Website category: sports
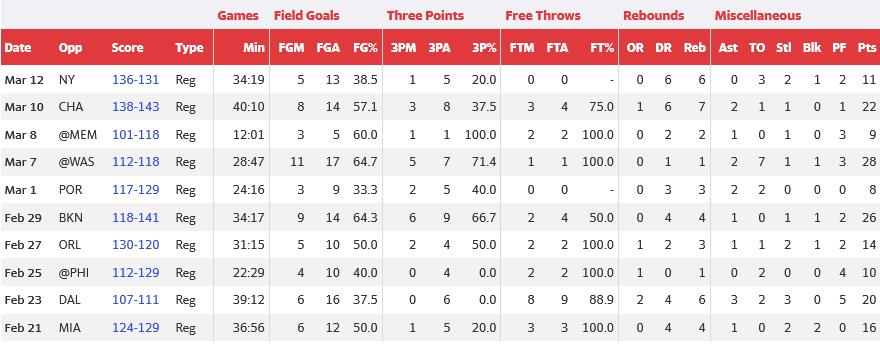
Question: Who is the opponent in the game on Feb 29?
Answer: BKN

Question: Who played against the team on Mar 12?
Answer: NY

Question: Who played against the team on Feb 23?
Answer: DAL

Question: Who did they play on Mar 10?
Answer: CHA

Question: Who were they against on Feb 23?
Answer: DAL

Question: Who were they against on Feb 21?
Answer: MIA

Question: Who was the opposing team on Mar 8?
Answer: MEM

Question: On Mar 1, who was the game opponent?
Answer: POR

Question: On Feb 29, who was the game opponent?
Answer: BKN

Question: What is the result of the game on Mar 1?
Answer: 117-129

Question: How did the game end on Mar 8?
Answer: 101-118

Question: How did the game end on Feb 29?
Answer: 118-141

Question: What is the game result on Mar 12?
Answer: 136-131

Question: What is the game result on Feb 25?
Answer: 112-129

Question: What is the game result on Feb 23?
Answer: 107-111

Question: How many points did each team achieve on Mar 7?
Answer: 112-118

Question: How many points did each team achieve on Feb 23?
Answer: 107-111

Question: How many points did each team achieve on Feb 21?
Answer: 124-129

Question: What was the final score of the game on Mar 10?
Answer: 138-143

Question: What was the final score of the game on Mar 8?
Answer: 101-118

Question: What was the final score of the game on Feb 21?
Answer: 124-129

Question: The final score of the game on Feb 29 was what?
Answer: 118-141

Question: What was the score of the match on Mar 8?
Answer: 101-118

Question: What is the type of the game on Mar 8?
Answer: Reg

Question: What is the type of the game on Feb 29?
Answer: Reg

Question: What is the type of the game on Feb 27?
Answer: Reg

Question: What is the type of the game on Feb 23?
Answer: Reg

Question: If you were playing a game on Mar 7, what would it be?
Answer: Reg

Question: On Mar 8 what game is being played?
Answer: Reg

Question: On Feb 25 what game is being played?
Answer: Reg

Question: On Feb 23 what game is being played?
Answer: Reg

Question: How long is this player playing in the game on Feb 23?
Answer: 39:12

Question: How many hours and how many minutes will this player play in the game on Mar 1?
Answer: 24:16

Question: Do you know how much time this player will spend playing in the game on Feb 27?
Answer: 31:15

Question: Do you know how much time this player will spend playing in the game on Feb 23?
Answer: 39:12

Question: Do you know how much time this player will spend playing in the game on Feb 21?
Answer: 36:56

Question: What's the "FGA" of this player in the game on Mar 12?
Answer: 13

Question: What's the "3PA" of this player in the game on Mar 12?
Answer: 5

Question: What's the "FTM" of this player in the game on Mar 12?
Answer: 0

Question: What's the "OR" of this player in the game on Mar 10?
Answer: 1

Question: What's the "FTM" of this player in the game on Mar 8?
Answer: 2

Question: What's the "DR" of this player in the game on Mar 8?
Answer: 2

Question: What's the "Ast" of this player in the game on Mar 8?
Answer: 1

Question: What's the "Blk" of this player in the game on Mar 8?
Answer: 0

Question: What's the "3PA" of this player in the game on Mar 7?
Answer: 7

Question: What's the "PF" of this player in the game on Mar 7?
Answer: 3

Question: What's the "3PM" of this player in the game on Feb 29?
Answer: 6

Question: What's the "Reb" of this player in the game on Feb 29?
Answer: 4

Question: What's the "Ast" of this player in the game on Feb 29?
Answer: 1

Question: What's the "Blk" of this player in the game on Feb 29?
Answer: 1

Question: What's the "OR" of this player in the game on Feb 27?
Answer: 1

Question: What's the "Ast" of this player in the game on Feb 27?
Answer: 1

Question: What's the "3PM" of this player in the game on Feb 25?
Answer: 0

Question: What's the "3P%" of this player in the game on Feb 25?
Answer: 0.0

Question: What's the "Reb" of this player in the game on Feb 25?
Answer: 1

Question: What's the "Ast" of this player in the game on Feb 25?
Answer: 0

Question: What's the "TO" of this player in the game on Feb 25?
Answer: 2

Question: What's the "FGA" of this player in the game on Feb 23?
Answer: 16

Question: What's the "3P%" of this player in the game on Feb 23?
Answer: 0.0

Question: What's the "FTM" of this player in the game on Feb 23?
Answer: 8

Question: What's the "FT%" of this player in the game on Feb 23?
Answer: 88.9

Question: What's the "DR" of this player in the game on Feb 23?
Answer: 4

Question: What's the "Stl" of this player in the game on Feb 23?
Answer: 3

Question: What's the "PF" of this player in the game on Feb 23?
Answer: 5